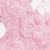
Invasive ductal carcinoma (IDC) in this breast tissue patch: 0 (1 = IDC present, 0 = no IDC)